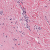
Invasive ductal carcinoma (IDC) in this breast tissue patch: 0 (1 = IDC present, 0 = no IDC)